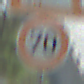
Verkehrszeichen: Geschwindigkeit70
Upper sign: DoppelkurveRechts
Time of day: MorningAfternoon
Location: Outdoor (Special)
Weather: Clear
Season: NotSpecified
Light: Natural